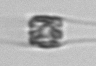
Label: Chaetoceros_danicus